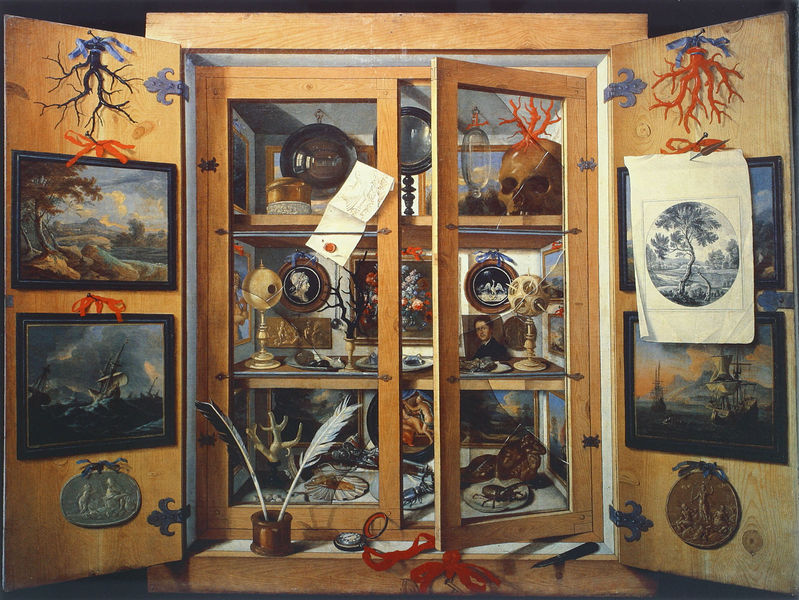
Titel: Kunstkammerschrank
Künstler: Domenico
Institution: Florenz, Museo dell’Opificio delle Pietre Dure
Schlagwörter: baum, feder, gemälde, landschaft, glas, zeichnung, schleife, federn, schädel, bild, schleifen, bilder, schrank, vanitas, zettel, zweig, vitrine, scharniere, totenkopf, glasfenster, brief, adern, kabinett, lupe, käfer, globus, beschläge, wissenschaft, korallen